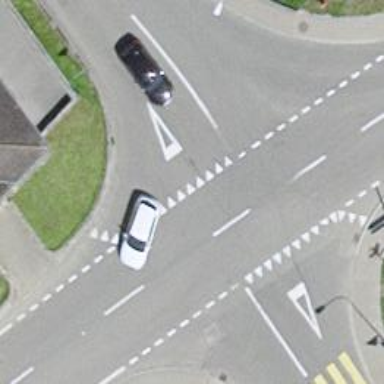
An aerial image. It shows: Road with "give way" sign.